Рассмотрите приведенные ниже фотографии. Это фотографии пятна лазера на офисной бумаге (в последнем случае — на шероховатой стене). Пятно лазера сфотографировано цифровым фотоаппаратом, ось объектива фотоаппарата направлена почти перпендикулярно плоскости листа бумаги. Фотоаппарат был сфокусирован на бесконечность (а не на пятно!), таким образом, матрица была в фокальной плоскости объектива. Считайте, что фокусное расстояние линзы объектива $F=300~\text{мм}$, диаметр линзы $D=75~\text{мм}$ (для одной из фотографий использовалась диафрагма $38\pm 4~\text{мм}$). Каждое изображение — это квадратное кадрирование снятой фотографии. Масштаб может быть рассчитан, зная размер пикселя матрицы — $9.6~\text{мкм}$. Соответствующая длина изображения указана в миллиметрах. Внимание! Расстояние между фотоаппаратом и пятном не строго одинаково в разных экспериментах, оно могло изменяться в пределах 10%.
По изображениям ниже оцените размер пятна, создаваемого красным лазером (ответ принимается с точностью до 2). Пятно лазера имеет эллиптическую форму для каждого из лазеров.
Объясните, почему пятно, создаваемое фиолетовым лазером на листе бумаги, качественно отличается от других изображений.
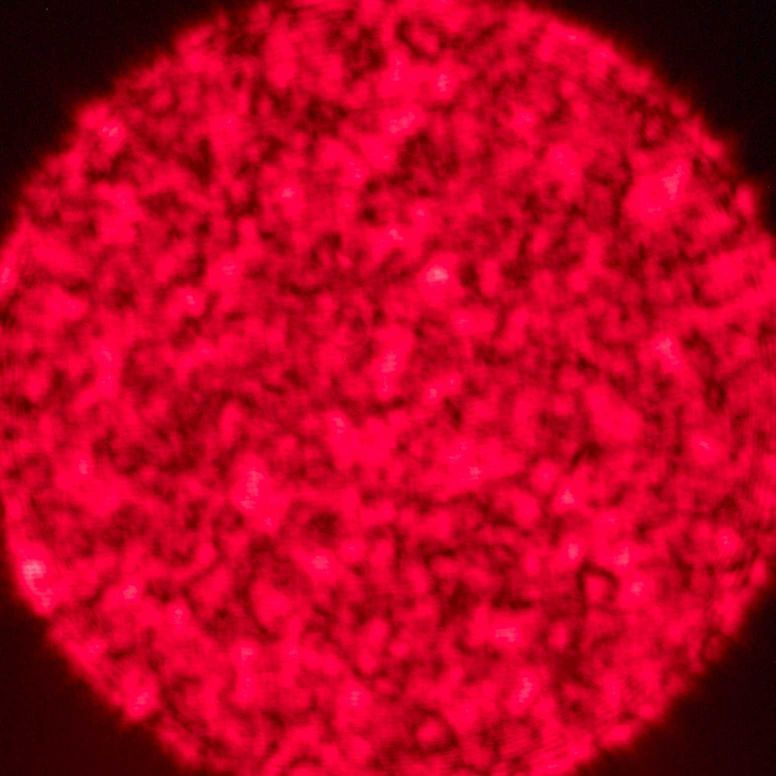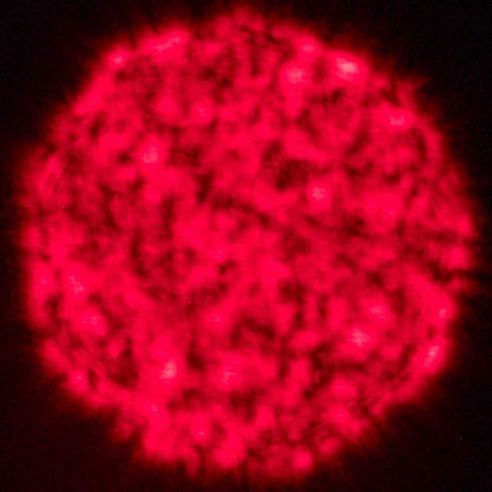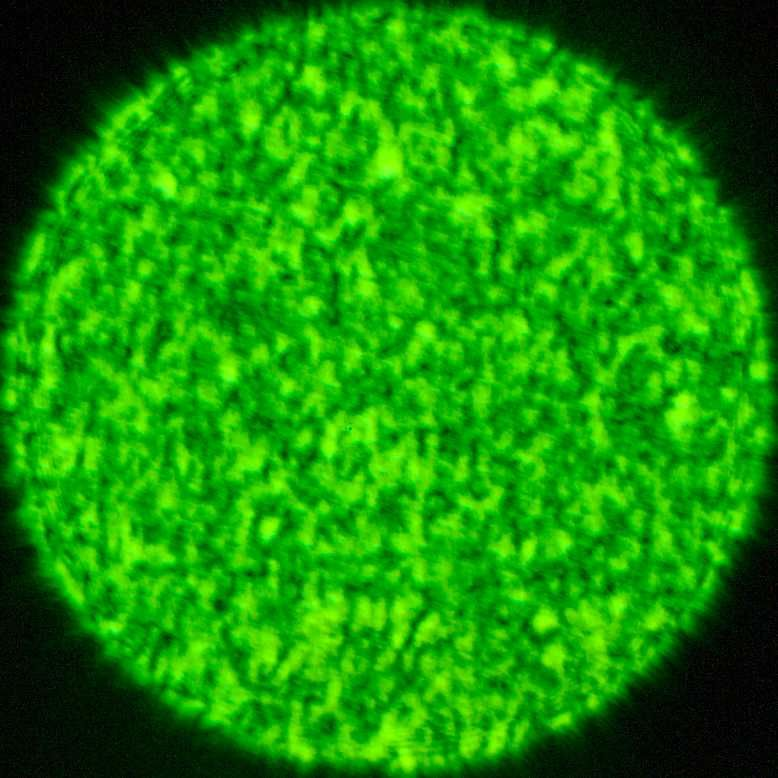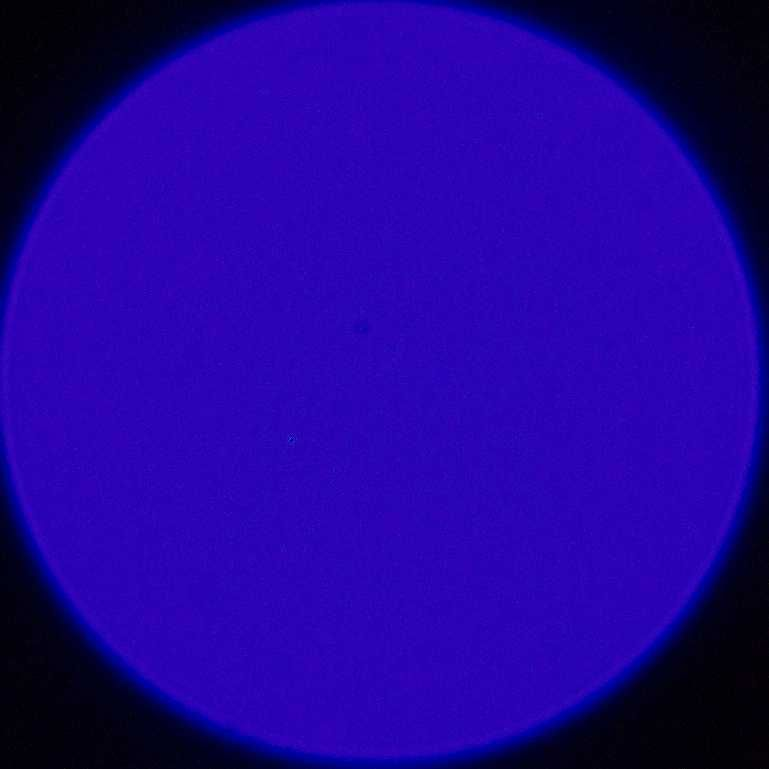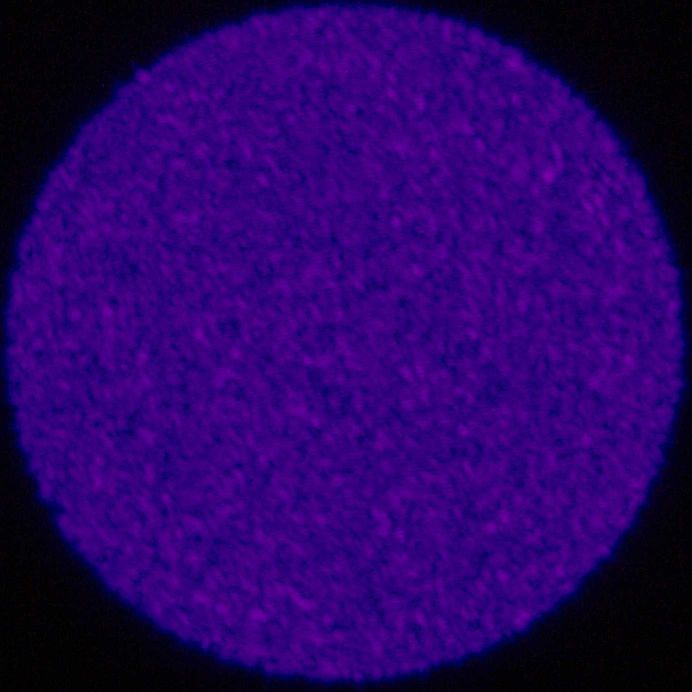
По изображениям ниже оцените размер пятна, создаваемого красным лазером (ответ принимается с точностью до 2). Пятно лазера имеет эллиптическую форму для каждого из лазеров.
Ответ: $d\approx 0.7~\text{мм}$

Объясните, почему пятно, создаваемое фиолетовым лазером на листе бумаги, качественно отличается от других изображений.
Темы:
T, ★, Оптика, Геометрическая оптика, Фотоаппарат, Волновая оптика, Обработка фотографии, 2012, Physics Cup